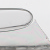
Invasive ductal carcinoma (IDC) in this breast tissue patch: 0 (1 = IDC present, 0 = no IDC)